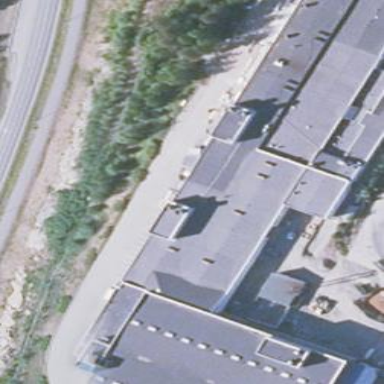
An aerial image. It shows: Building that appears to be under construction.